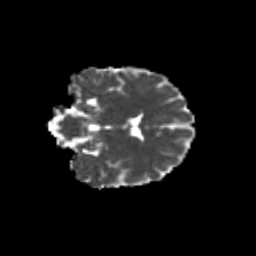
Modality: MD
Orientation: coronal
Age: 12
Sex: female
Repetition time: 9.512 s
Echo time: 0.089 s